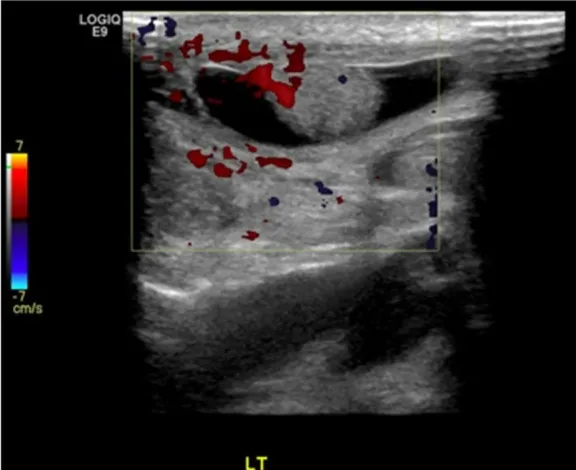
No blood flow to the right testis with. Preservation of the vascularity of the left testis.
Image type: radiology (ultrasound)